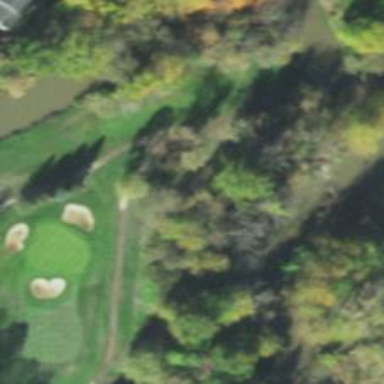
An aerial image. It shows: Pathway for golfing.